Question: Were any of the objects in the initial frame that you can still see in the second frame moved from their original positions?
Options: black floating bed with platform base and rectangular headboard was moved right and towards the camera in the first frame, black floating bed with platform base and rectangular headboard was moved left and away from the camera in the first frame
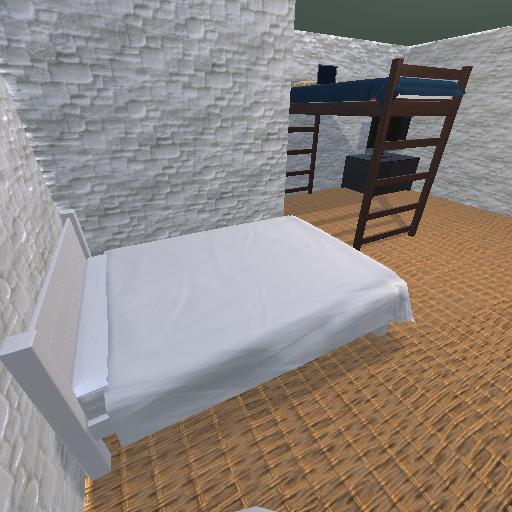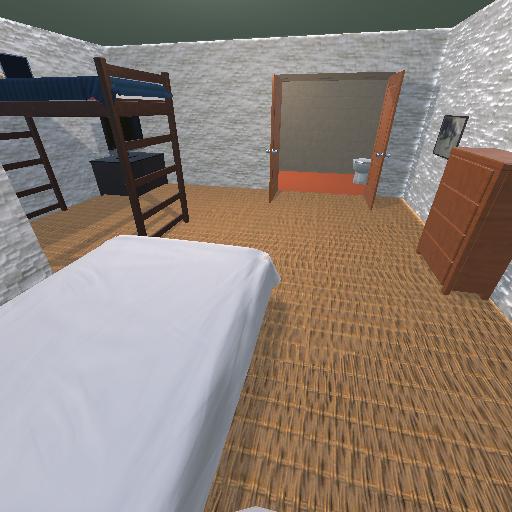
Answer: black floating bed with platform base and rectangular headboard was moved right and towards the camera in the first frame